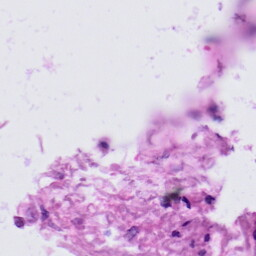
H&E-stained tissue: Skin